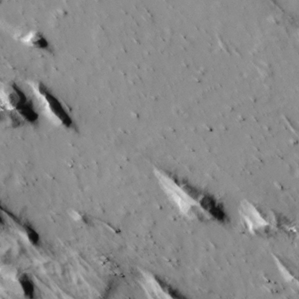
Label: non_frost